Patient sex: F
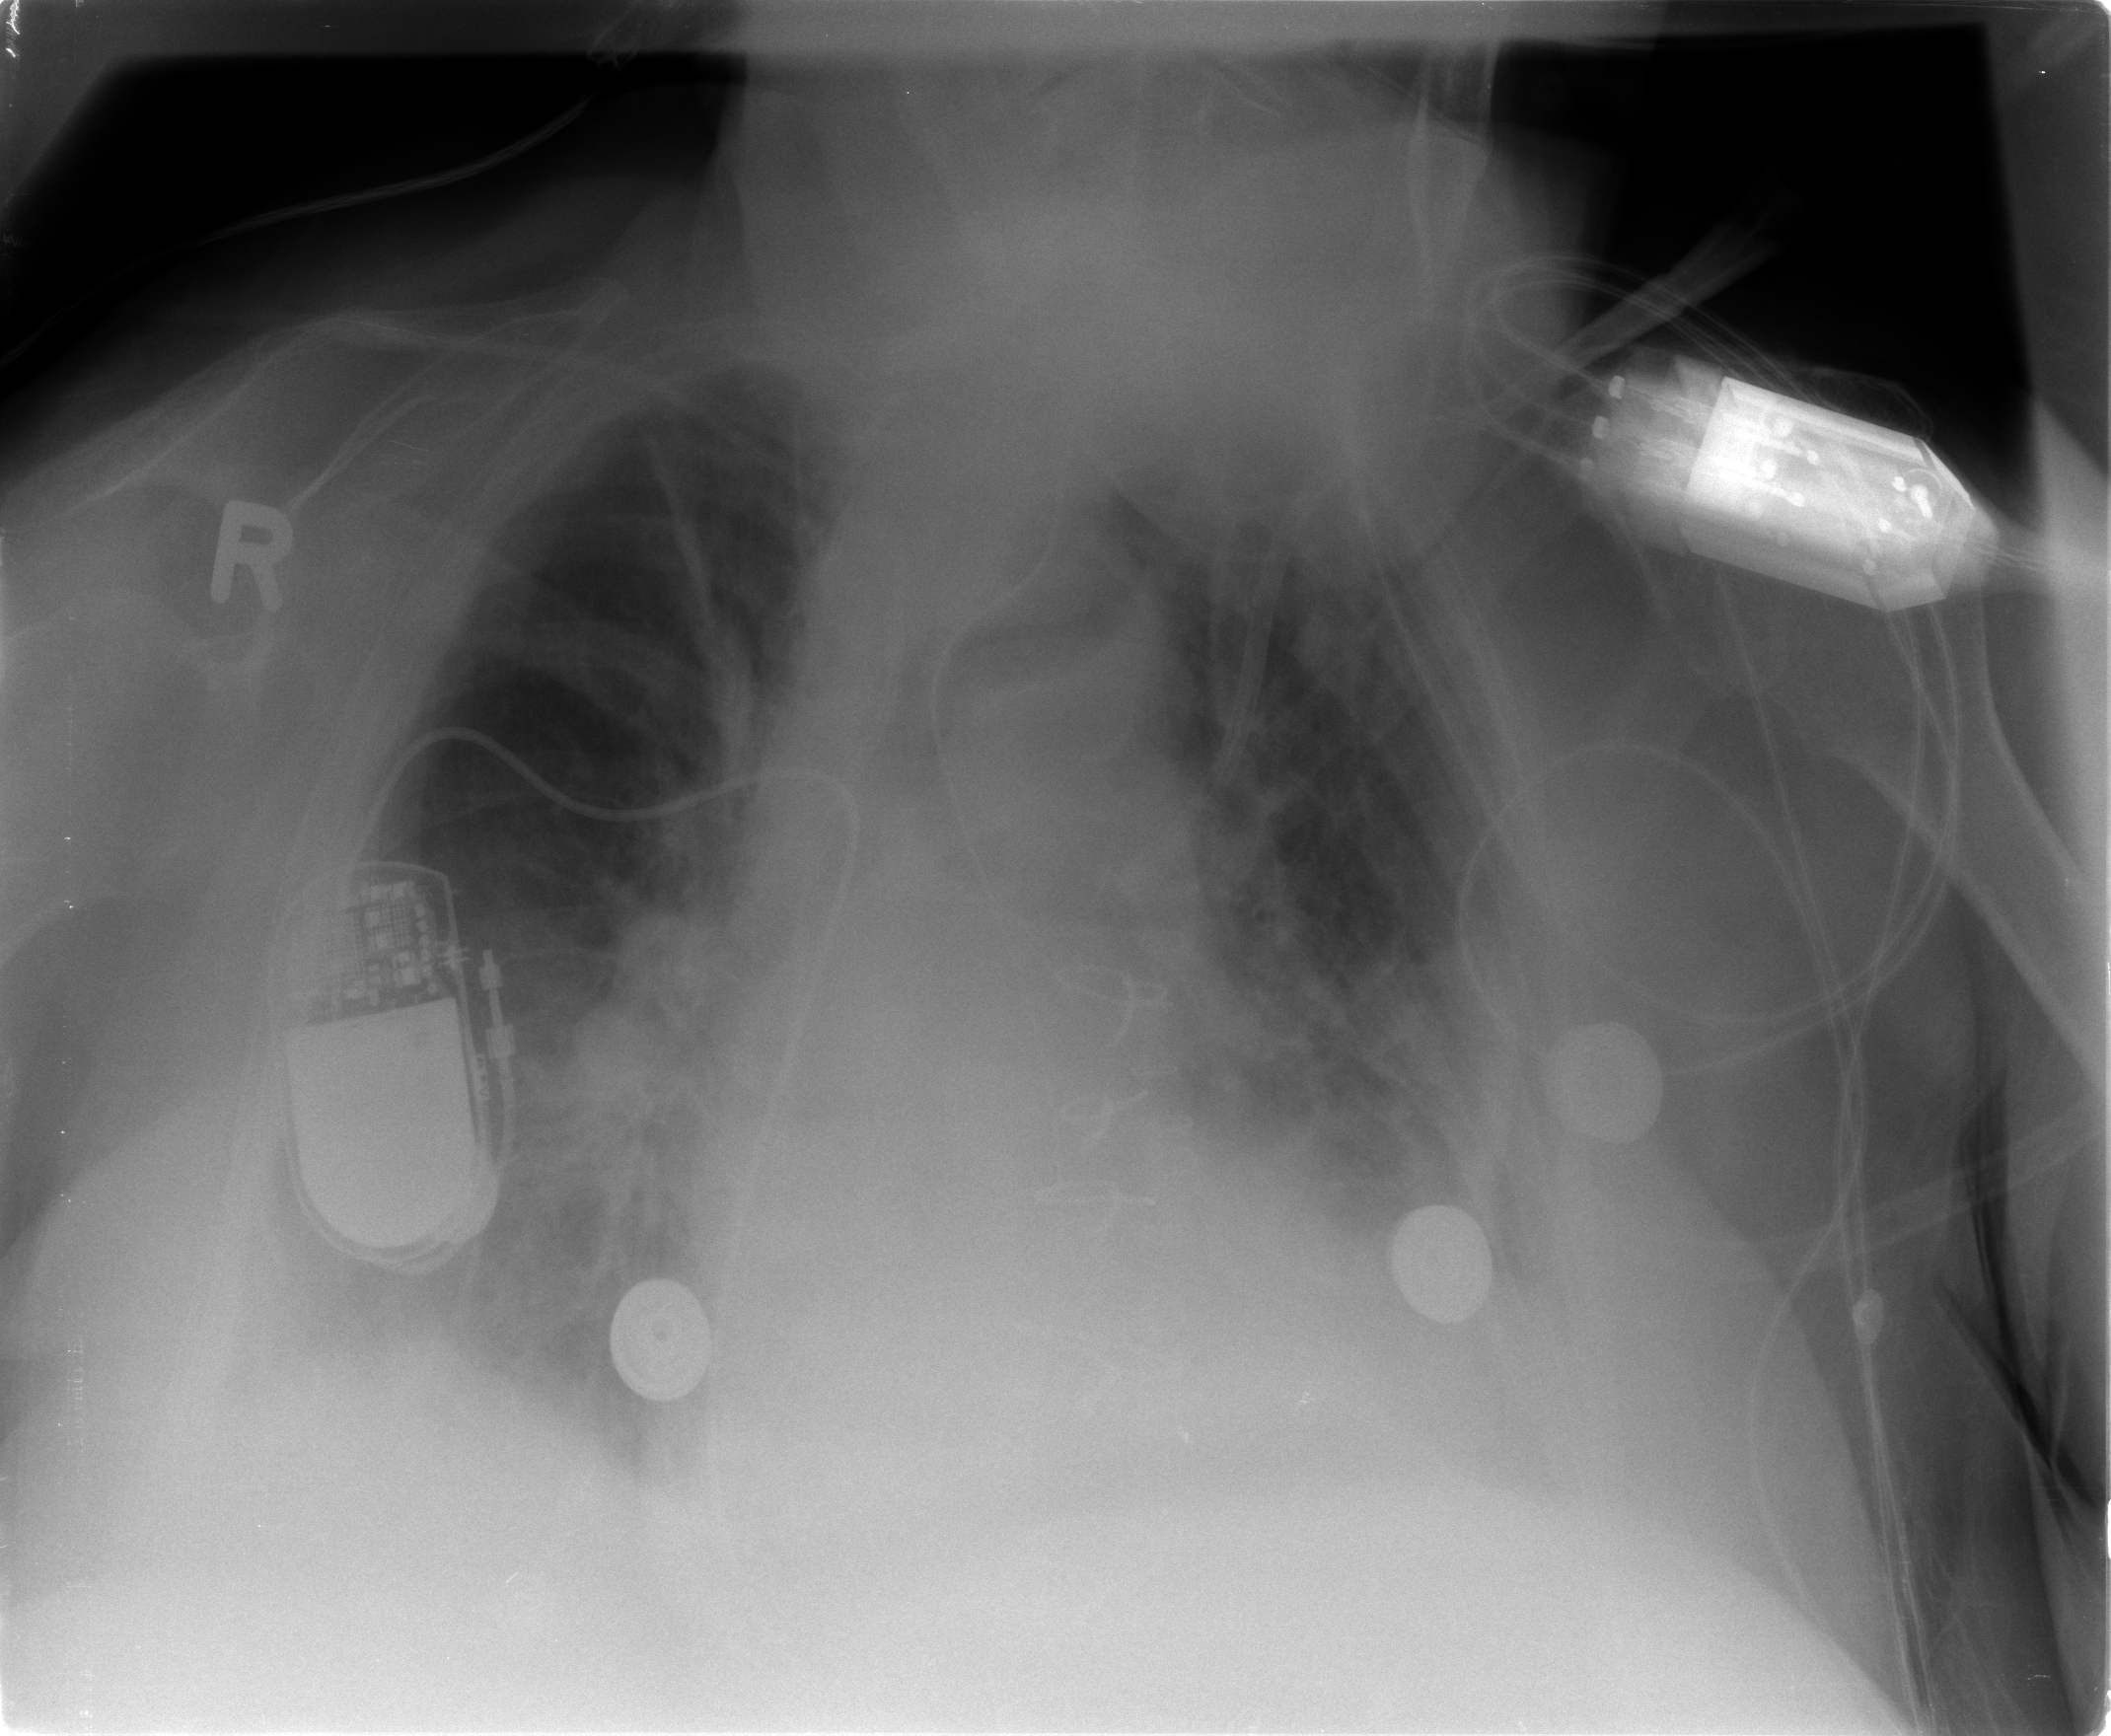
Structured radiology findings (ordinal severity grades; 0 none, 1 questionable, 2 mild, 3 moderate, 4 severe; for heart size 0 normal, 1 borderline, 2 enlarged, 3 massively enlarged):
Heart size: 2
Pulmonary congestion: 2
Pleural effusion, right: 2
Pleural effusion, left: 2
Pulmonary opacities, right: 2
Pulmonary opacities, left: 3
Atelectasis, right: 2
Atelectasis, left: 2